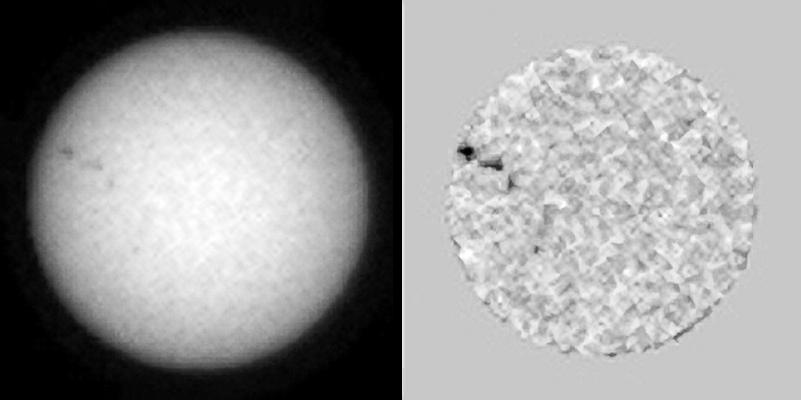
Tracking Sunspots from Mars, April 2015 Animation Sun, Mars Science Laboratory MSL